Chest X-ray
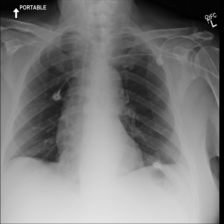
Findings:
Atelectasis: negative
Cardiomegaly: negative
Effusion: negative
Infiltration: negative
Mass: negative
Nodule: negative
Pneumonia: negative
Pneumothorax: negative
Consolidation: negative
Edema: negative
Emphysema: negative
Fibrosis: negative
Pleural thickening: negative
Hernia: negative